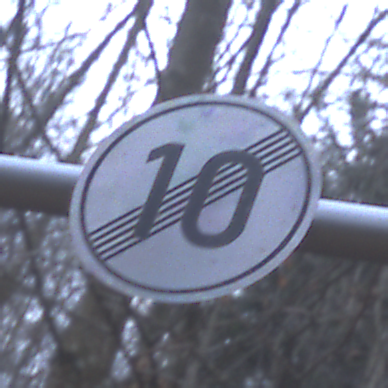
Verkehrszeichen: EndeGeschwindigkeit10
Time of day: MorningAfternoon
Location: Outdoor (Nature)
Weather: Overcast
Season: Winter
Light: Natural